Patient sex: F
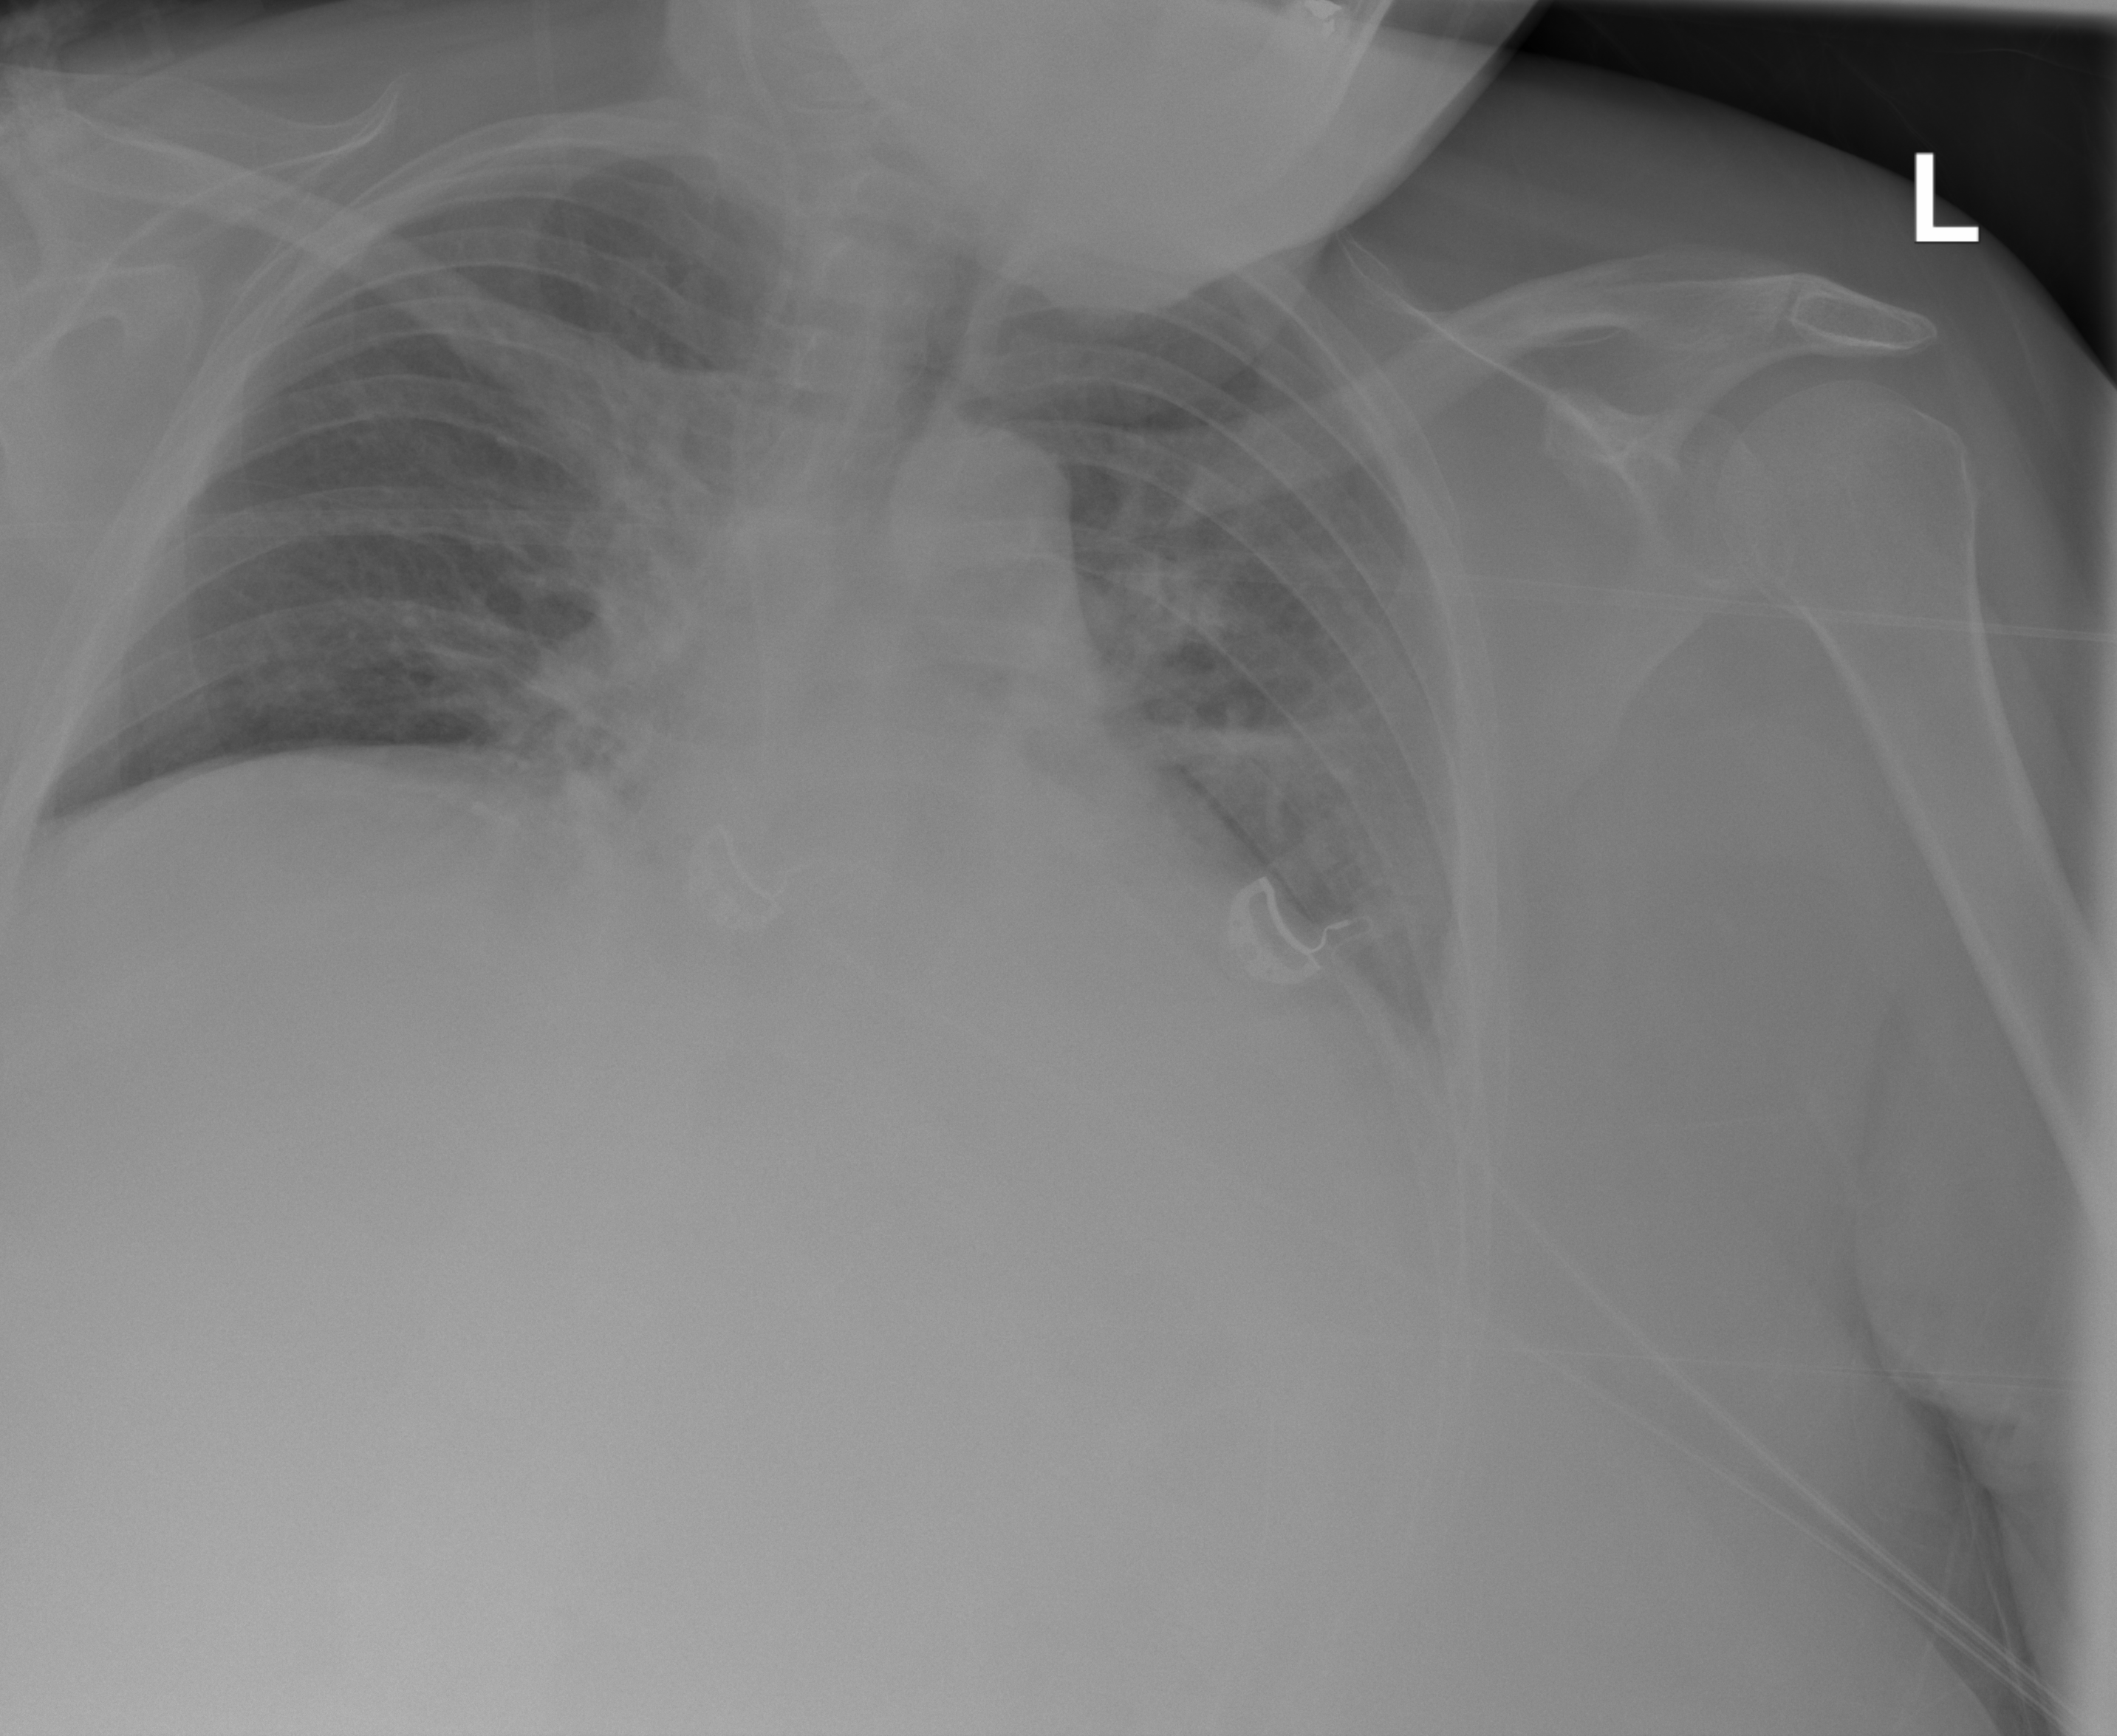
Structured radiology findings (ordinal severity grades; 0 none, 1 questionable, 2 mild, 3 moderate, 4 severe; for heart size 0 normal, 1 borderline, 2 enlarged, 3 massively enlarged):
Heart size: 0
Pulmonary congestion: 0
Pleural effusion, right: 0
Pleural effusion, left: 0
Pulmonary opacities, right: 0
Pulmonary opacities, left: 0
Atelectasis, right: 0
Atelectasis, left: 2